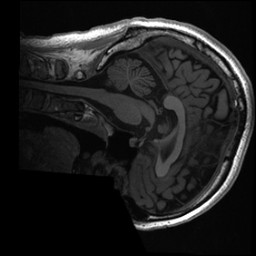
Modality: T1w
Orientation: sagittal
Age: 41
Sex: male